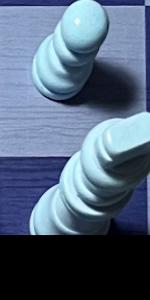
Label: King_White